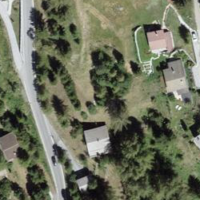
EUNIS habitat code: 55
Species observed at this site:
Erebia euryale
Sciurus vulgaris
Erebia alberganus